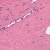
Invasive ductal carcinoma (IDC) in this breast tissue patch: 0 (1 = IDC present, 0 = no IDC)